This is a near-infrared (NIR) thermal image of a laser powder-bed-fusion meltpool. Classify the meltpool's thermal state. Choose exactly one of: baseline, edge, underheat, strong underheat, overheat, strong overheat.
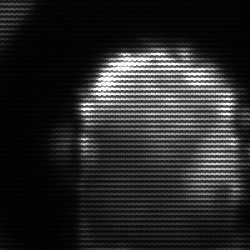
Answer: baseline